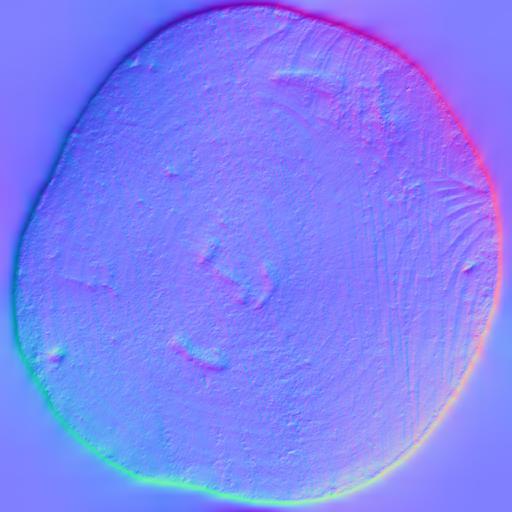
end log tree wood wooden